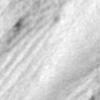
Label: no_change